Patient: sex M, age 60
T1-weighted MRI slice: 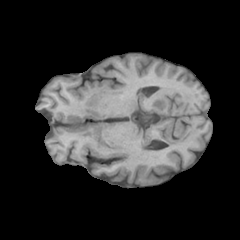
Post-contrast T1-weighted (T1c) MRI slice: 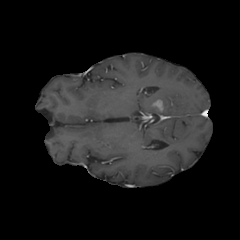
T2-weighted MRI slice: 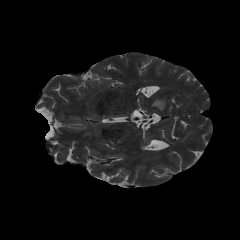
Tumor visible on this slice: yes
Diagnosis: Glioblastoma, IDH-wildtype
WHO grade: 4